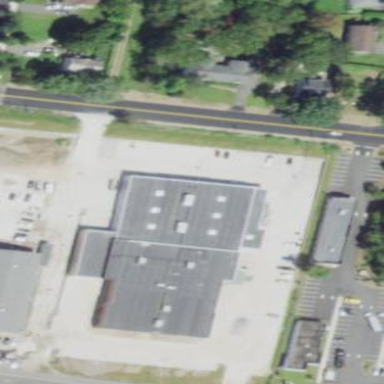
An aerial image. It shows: Car shop building.